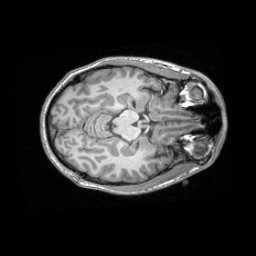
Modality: T1w
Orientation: axial
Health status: healthy
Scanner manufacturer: siemens
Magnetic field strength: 3 T
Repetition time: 2.3 s
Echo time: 0.00285 s